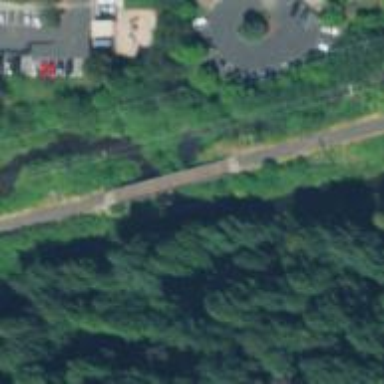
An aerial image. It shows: Path on bridge.